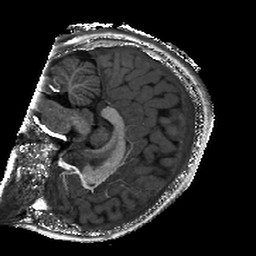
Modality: T1w
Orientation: sagittal
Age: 10
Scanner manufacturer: siemens
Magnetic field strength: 3 T
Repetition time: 2.4 s
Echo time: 0.00224 s